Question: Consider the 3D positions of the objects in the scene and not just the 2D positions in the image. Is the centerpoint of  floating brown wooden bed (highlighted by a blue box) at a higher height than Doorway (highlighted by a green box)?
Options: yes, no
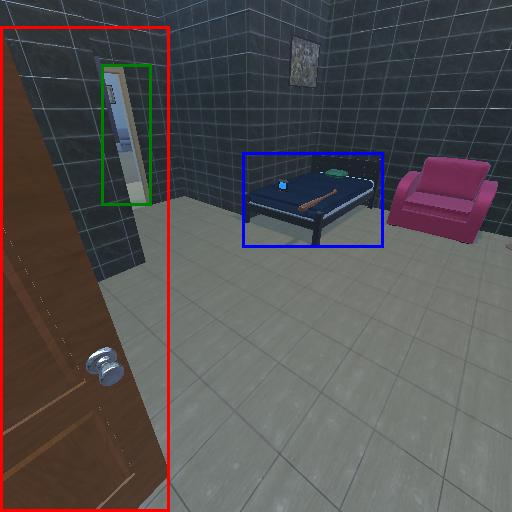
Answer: yes